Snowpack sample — Loveland Pass, Silver Plume, Colorado, USA (1/12/25, 11:40 AM MST)
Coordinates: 39.66, -105.88
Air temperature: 7 °F
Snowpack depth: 140 cm
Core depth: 10 cm
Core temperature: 41 °F
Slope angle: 11°, slope face: 30°
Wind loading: high
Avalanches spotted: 2
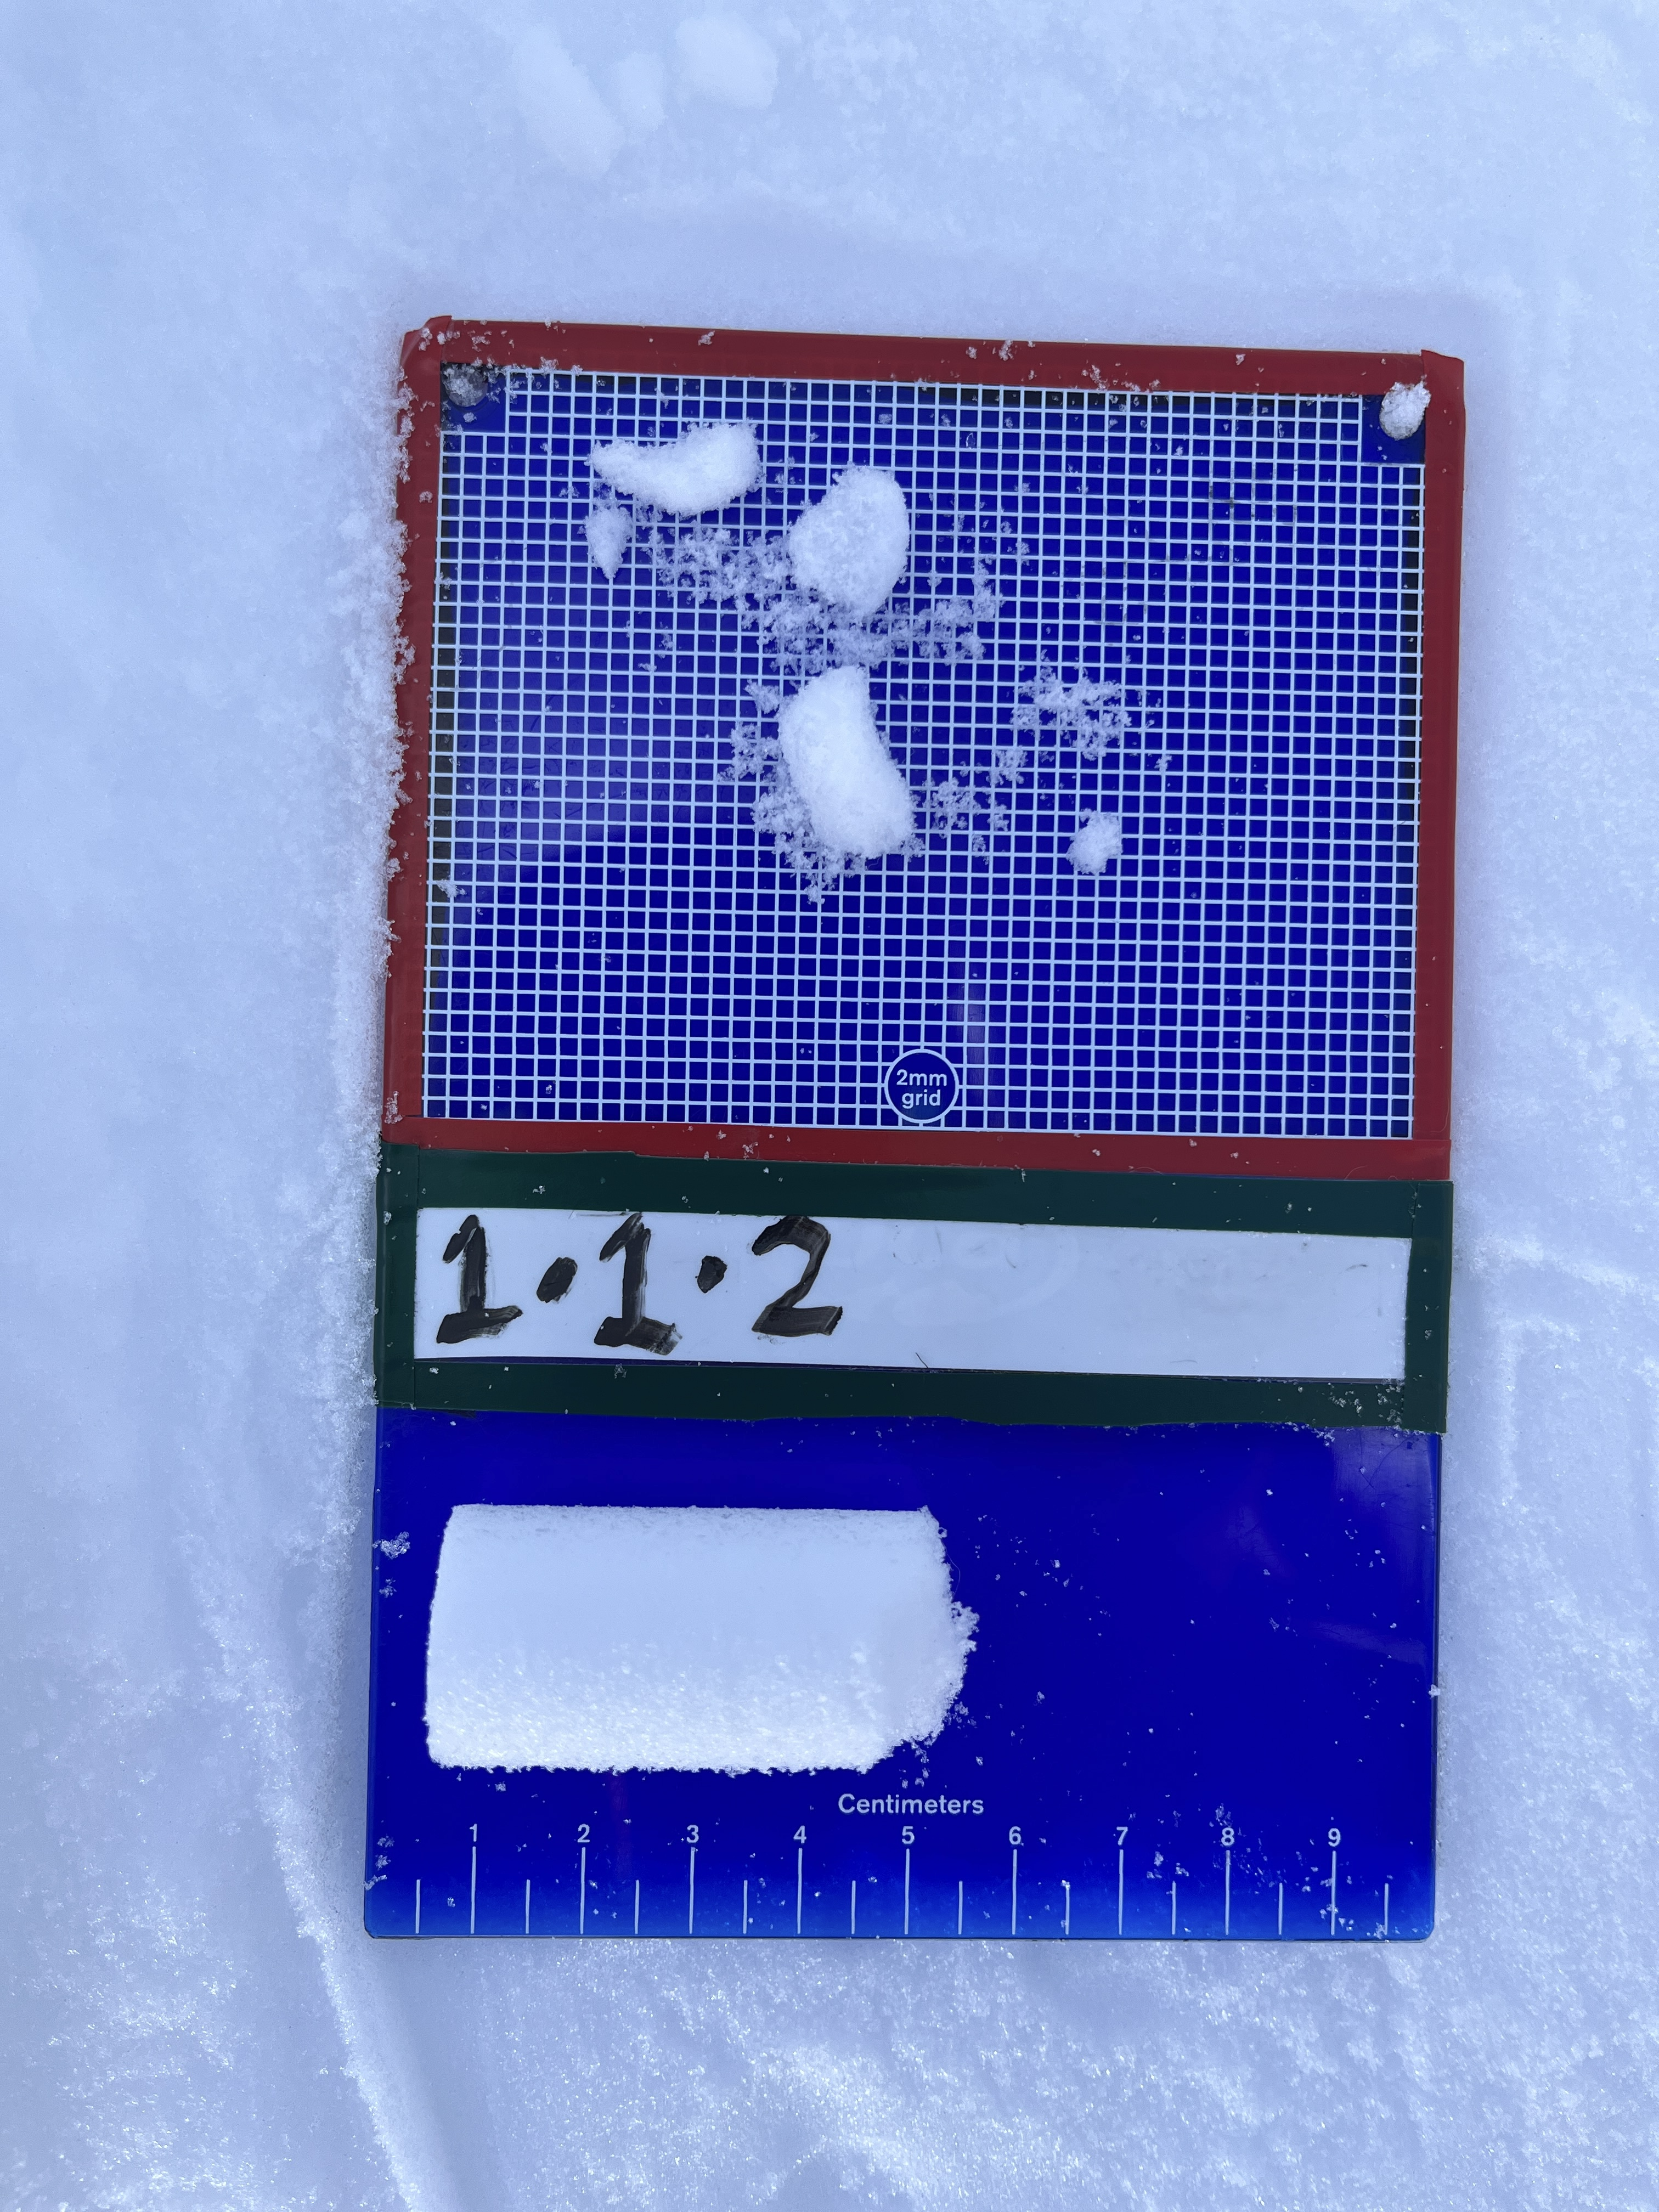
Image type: crystal_card
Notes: Pilot using slightly modified coring method that took too large segment for snow profile picturing, advised not to use in higher level models. Two avalanche on south face nearby, partially cloudy with light snow in the last 24 hours. Lots of wind loading on eastern features.